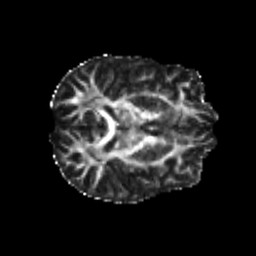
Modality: FA
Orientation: axial
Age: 22
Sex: female
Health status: healthy
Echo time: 0.074 s